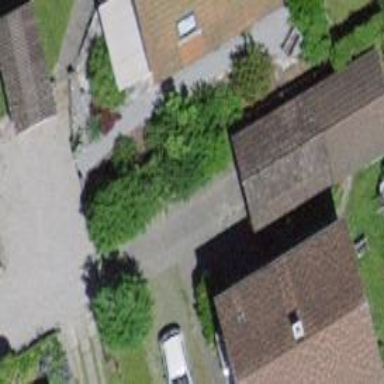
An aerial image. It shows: Garage.